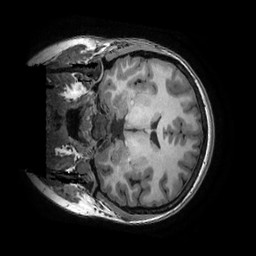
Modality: T1w
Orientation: coronal
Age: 18
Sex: female
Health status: healthy
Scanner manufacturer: ge